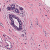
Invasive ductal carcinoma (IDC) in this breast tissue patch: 0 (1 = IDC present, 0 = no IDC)